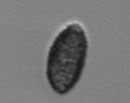
Label: Pseudochattonella_farcimen